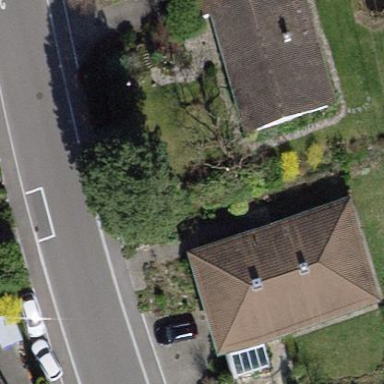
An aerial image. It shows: Detached building.